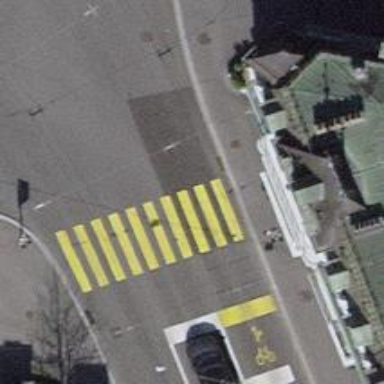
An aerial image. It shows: Road crossing with traffic signals.